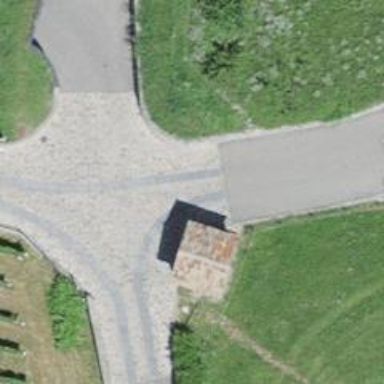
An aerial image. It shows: Red bench.